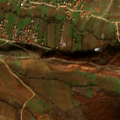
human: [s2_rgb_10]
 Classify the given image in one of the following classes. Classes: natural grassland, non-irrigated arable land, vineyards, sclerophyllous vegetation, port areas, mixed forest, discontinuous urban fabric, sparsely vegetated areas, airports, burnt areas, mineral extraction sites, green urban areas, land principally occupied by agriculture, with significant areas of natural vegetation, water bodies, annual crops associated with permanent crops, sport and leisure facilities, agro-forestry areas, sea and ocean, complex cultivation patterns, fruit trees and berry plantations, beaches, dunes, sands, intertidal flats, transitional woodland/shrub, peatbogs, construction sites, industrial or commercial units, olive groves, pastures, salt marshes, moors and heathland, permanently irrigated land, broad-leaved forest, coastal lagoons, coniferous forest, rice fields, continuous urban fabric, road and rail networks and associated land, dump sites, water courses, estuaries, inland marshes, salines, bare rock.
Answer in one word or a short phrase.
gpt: discontinuous urban fabric, non-irrigated arable land, land principally occupied by agriculture, with significant areas of natural vegetation, broad-leaved forest, natural grassland